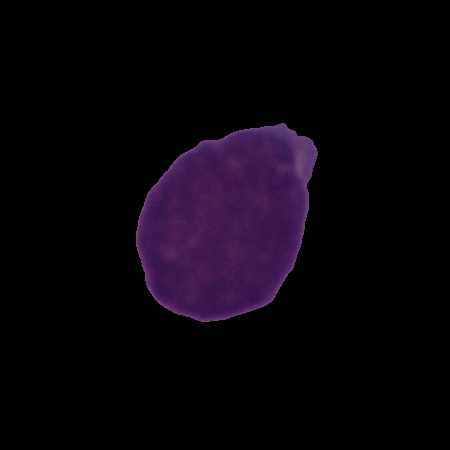
Label: cancer